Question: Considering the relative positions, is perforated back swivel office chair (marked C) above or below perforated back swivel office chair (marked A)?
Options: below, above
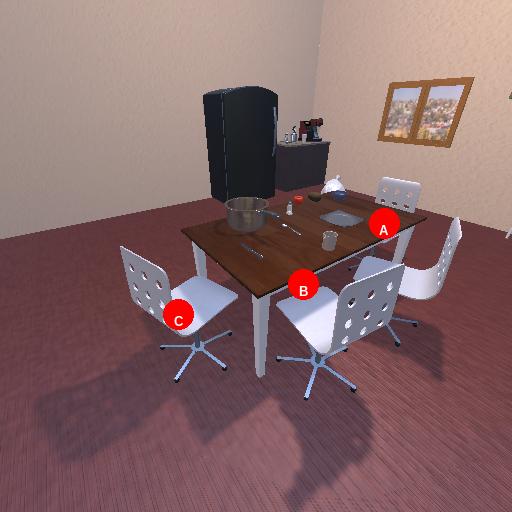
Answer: below